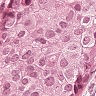
Metastatic tissue present: yes